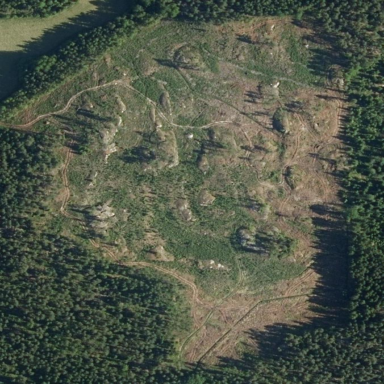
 likely man-made clearing in the landscape."